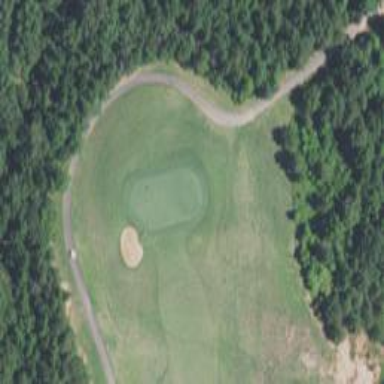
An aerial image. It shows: View of golf hole.